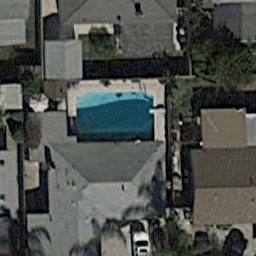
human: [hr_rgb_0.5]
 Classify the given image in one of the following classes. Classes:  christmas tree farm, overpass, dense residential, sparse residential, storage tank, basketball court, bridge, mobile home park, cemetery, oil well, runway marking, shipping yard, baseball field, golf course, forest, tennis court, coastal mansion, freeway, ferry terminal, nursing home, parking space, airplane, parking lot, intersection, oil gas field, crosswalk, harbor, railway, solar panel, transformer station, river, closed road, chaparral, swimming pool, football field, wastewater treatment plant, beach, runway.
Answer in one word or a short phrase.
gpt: swimming pool